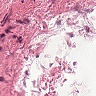
Metastatic tissue present: no